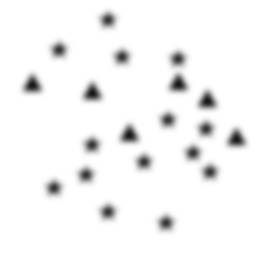
Squares: 0
Triangles: 6
Stars: 14
Total shapes: 20